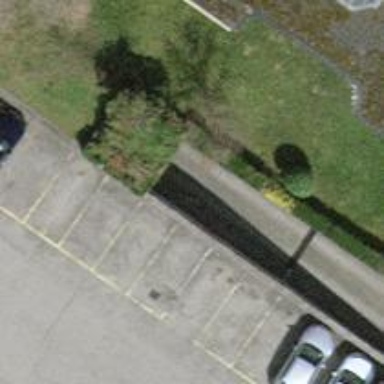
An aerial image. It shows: Parking area.